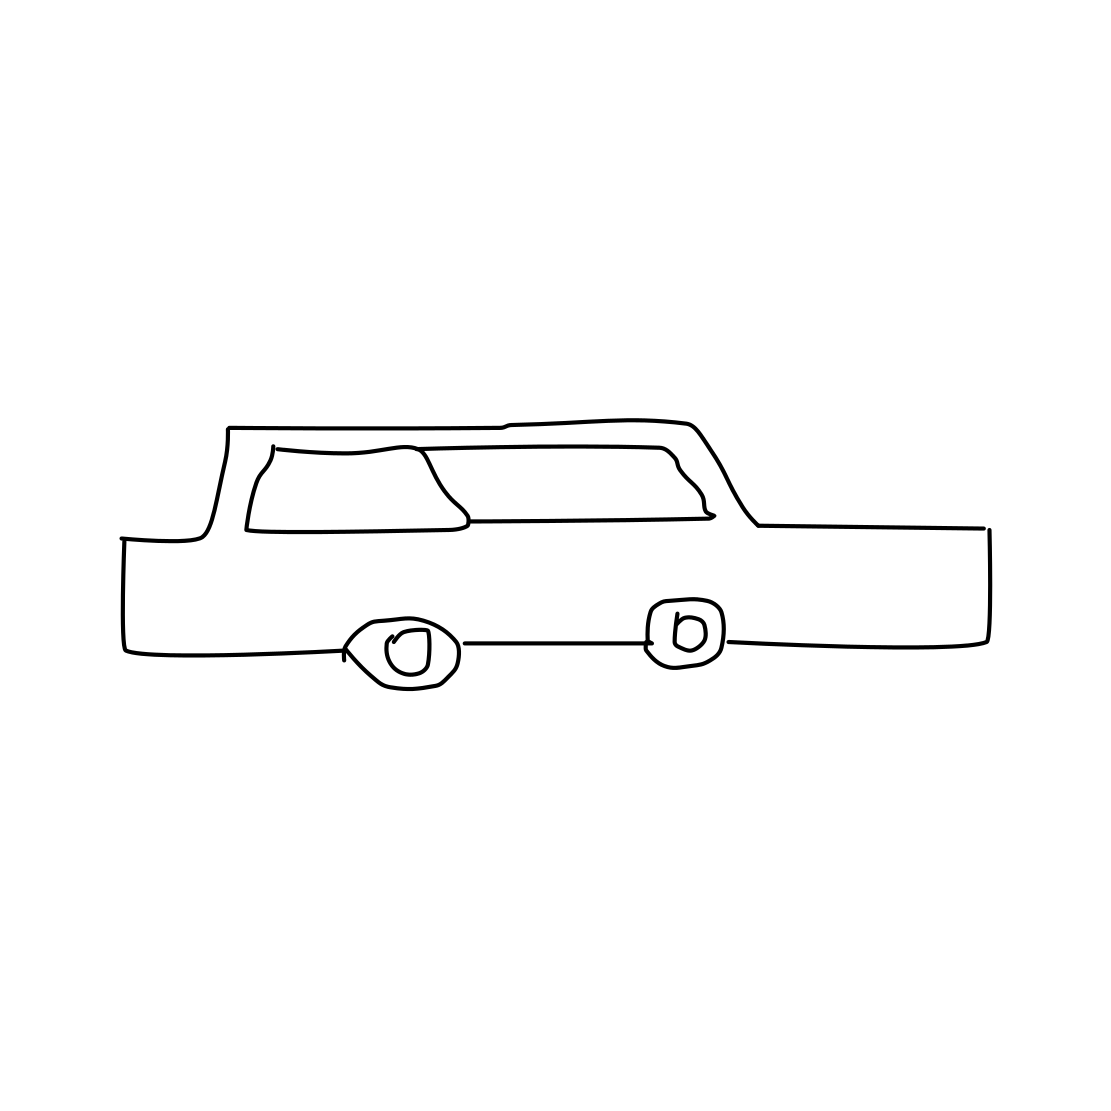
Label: car (sedan)